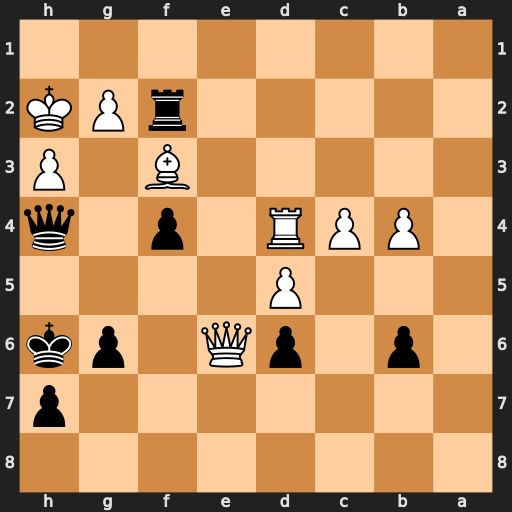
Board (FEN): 8/7p/1p1pQ1pk/3P4/1PPR1p1q/5B1P/5rPK/8
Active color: b
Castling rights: -
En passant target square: -
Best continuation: Rf1 Qg4 Qe1 Qxf4+ Kg7